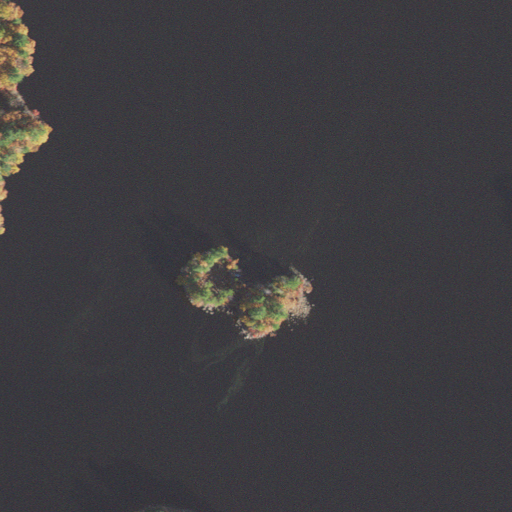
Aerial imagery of island in Massachusetts named Spectacle Island containing open water, mixed forest, and herbaceous wetlands